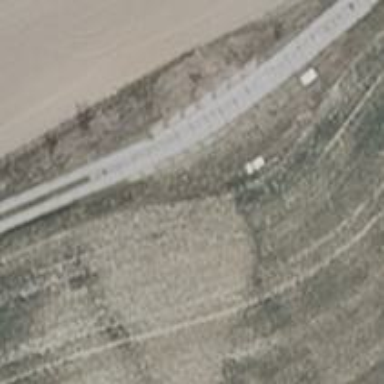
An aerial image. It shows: Passing place on the road.